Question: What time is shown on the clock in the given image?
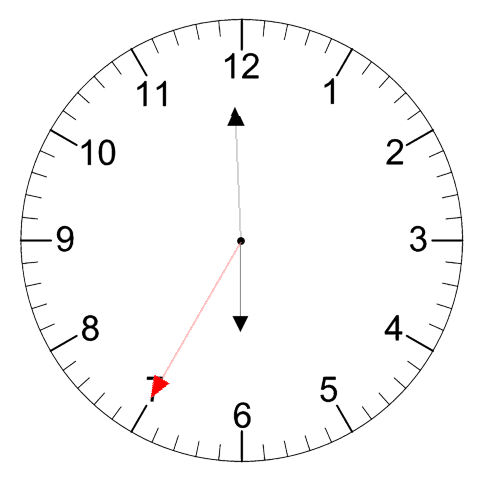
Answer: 05:59:35